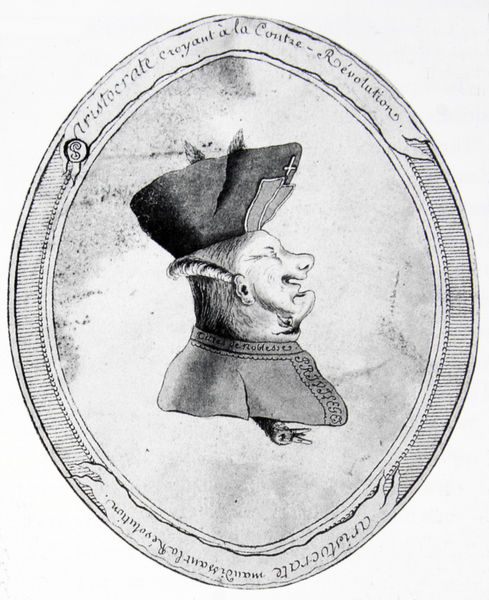
Titel: Aristocrate croyant à la Contre-Révolution/Aristocrate maudissant la Révolution, Aristokrat, der an die Konterrevolution glaubt/Aristokrat, der die Revolution verwünscht
Institution: (Privatsammlung)
Schlagwörter: dunkel, feder, kopf, mann, schatten, weiß, landschaft, frisur, grau, haar, hell, hut, licht, mund, nase, ohr, profil, schwarz, zeichnung, tier, mütze, gesicht, kragen, rahmen, bildnis, hals, portrait, porträt, spiegelung, kirche, auge, geistlicher, haare, adel, brustbild, kinn, locke, locken, oval, rund, rundbild, perücke, schrift, ente, schnabel, zwei, grafik, graphik, rand, französisch, bischof, karikatur, ernst, inschrift, oben, schwein, medaillon, kreuz, druck, lithographie, schraffur, radierung, stich, karrikatur, militär, revolution, schwarzweiß, text, bürger, hässlich, medallie, kardinal, heiter, zunft, bildniss, daumier, grinsen, talar, pfarrer, medallion, schnauze, maul, aristokrat, klerus, pastor, priester, siegel, kupferstich, verdreht, täuschung, doppelt, französische revolution, karrekatur, ornat, banderole, hecht, verkehrt, umschrift, doppelkopf, pamphlet, schweinskopf, doppelbild, vexierbild, kardinalsmütze, schweinekopf, umkehr, bischosmütze, eingebildet, fitsch, ildnis, karkiatur, konterrevolution, konterrevolutionär, otische täuschung, pope als schwein, priestermütze, umkehrbild, umschrifdt, drehbild, zwei bilder in einem